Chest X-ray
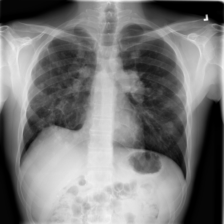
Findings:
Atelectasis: negative
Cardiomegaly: negative
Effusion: negative
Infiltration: positive
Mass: positive
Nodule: negative
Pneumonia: negative
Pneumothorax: negative
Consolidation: negative
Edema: negative
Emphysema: negative
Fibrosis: negative
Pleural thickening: negative
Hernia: negative